Group 1:
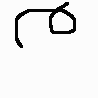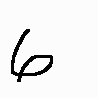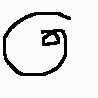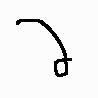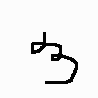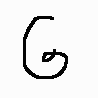
Group 2:
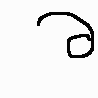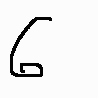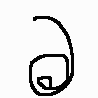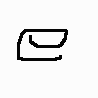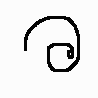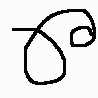
Rule separating the two groups: The tightest-curved section, out of all sections of curve that make a complete turn (360 degrees), contains an x-crossing point vs. not so.
Concepts: intersection, x-crossing, x-point
Comments: All examples are connected smooth curves allowed to self-intersect that must curve in only one direction (starting at one end, either clockwise or counter-clockwise), i.e. there is no inflection point.
Author: Giuseppe Insana